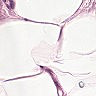
Metastatic tissue present: no